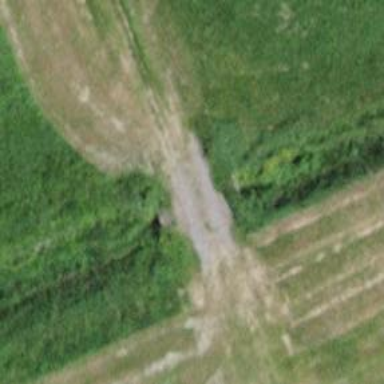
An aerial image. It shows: Culvert tunnel underneath ditch.